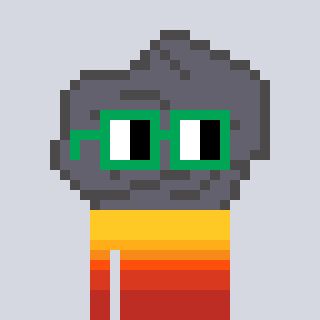
a pixel art character with square green glasses, a rock-shaped head and a orange-colored body on a cool background